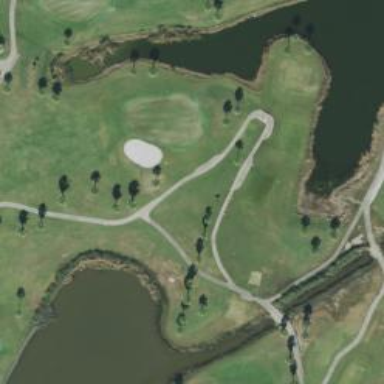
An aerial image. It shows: Path used for both walking and golf.